Field crop: maize
Growth stage: 2
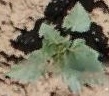
Species: datura